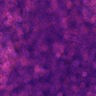
Metastatic tissue present: no